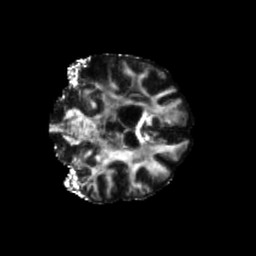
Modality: FA
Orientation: coronal
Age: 68
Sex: female
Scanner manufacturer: siemens
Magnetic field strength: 3 T
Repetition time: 5.25 s
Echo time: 0.08 s